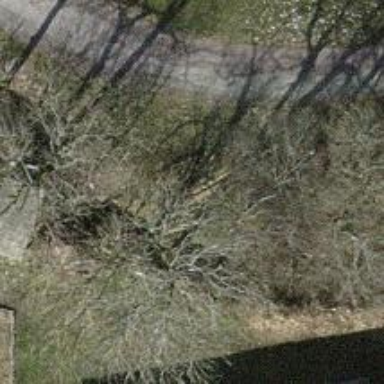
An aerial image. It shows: Single tag "natural: tree."